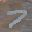
Label: 7